Question: I have a 'ListFragment' and I am parsing 'JSON' by 'AsyncTask'. While the processing is working, 'ListFragment' shows a loader by default like this.

But in other 'Fragment', I have a 'ListView' (not a 'ListFragment') and I need to show the same loader while the background processing is running. I am able to show a 'ProgressDialog'. But I want to show a loader like the above image. How can I achieve that?
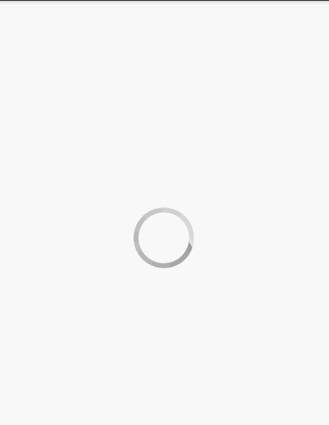
Answer: I solved it by following github.com/johnkil/Android-ProgressFragment project. Thnaks Nikola for your suggestion.